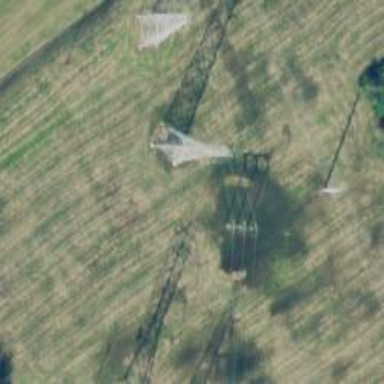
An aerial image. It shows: Power tower.